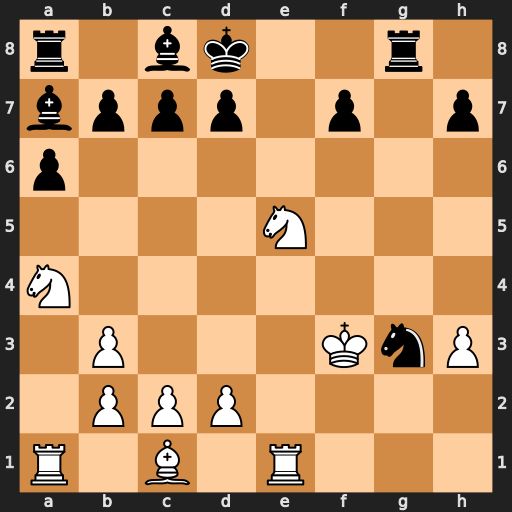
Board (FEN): r1bk2r1/bppp1p1p/p7/4N3/N7/1P3KnP/1PPP4/R1B1R3
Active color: w
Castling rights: -
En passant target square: -
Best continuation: Nxf7#